Question: I saw this in a recent economist and I was wondering if anyone has code that would help replicate it using ggplot. <URL>

Thanks!
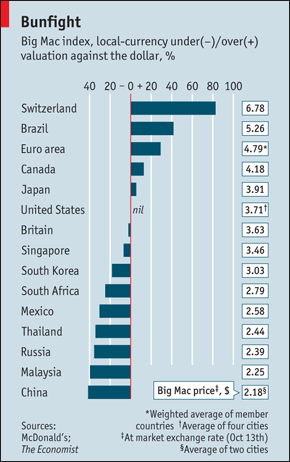
Answer: I played around a little using only base plot functionality. This is the result:

Here is the code that produced it:
'''
bigmacprice <- data.frame(
country = c("Switzerland", "Brazil", "Euro area",
"Canada", "Japan", "United States",
"Britain", "Singapore", "South Korea",
"South Africa", "Mexico", "Thailand",
"Russia", "Malaysia", "China"),
price = c(6.78, 5.26, 4.79, 4.18, 3.91, 3.71,
3.63, 3.46, 3.03, 2.79, 2.58, 2.44,
2.39, 2.25, 2.18)
)
plotbigmac <- function(mac, base = "United States", xlim = c(-40, 100)) {
mac <- mac[order(mac$price),]
base = which(mac$country == base)
height <- (mac$price / mac[base, "price"] - 1) * 100
par(bg = "#d0e0e7", col.main = "#262324", col.axis = "#393E46",
mar = c(8, 8, 6, 6), las = 1)
barplot(height, width = .1, space = .4,
names.arg = mac$country, #cex.names = .8,
col = "#01516c", border = "#7199a8", # border = "#577784",
horiz = TRUE, xlim = c(-40, 100), axes = FALSE)
axis(3, lty = 0)
title(main = "Bunfight
Big Mac index", col = "#393E46")
abline(v = seq(-100, 100, 10), col = "white", lwd = 2)
abline(v = 0, col = "#c8454e", lwd = 2)
par(xpd = TRUE)
for (i in 1:nrow(mac)) {
rect(105, (i - 1) / 7, 118, i / 7 - 0.05,
col = "white", border = "#7199a8")
text(112, (i - 1) / 7 + 0.05, mac$price[i], cex = 0.8, col = "#393E46")
}
rect(-120, 2.5, -90, 3, col = "#c8454e", border = "#c8454e")
text(-68, -.2, "Sources:", col = "#393E46")
text(-64, -.3, "McDonald's;", col = "#393E46")
text(-60, -.4, "The Economist", col = "#393E46")
}
plotbigmac(bigmacprice)
'''
It might not be the exact match (ex. i don't know how to right align without calling text directly), and if you try to resize it the text will jump around, so you would have to tweak the parameters further to fit your needs. But it goes to show that you can get far with using only basic plot functionality in R.
EDIT: As was commented, the white stripes cross the bars. This is inevitable and cant be adjusted with another call to 'barplot' since that would redraw the plot area. Thus we have to take a peek into the source-code of 'barplot' and customize it for this purpose (love how easy this is in R). But now we have moved outside of the comfy basics in R (i.e. using built in barplot). Here is another go at it:
'''
plotBigMac <- function(mac, base = "United States") {
old.par <- par(no.readonly = TRUE)
on.exit(par(old.par))
# Create data:
mac <- mac[order(mac$price),]
base = which(mac$country == base)
height <- (mac$price / mac[base, "price"] - 1) * 100
# Costume 'barplot'
NN <- length(height)
width <- rep(1, length.out = NN)
delta <- width / 2
w.r <- cumsum(width + 0.5)
w.m <- w.r - delta
w.l <- w.m - delta
xlim <- c(range(-.01 * height, height)[1], 100)
ylim <- c(min(w.l), max(w.r))
par(bg = "#d0e0e7", col.main = "#262324", col.axis = "#393E46",
mar = c(8, 8, 6, 6), las = 1, cex = 0.9)
plot.new()
plot.window(xlim, ylim)
abline(v = seq(-100, 100, 20), col = "white", lwd = 2)
rect(0, w.l, height, w.r, col = "#01516c", border = "#7199a8", lwd = 1)
# Lines and axis
abline(v = 0, col = "#c8454e", lwd = 2)
axis(3, axTicks(3), abs(axTicks(3)), lty = 0)
axis(2, labels = mac$country, at = w.m, lty = 0)
# Move outside of plot area
par(xpd = TRUE)
# Text misc.
text(5, (w.l[base] + w.r[base]) / 2, "nil", font = 3)
text(8, w.r[NN] + 2.3, "+")
text(-8, w.r[NN] + 2.3, "-")
# Create price boxes:
rect(105, w.l, 125, w.r,
col = "white", border = "#7199a8", lwd = 1)
text(115, (w.r + w.l)/2, mac$price, cex = 0.8, col = "#393E46")
}
'''
Which creates this: